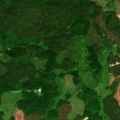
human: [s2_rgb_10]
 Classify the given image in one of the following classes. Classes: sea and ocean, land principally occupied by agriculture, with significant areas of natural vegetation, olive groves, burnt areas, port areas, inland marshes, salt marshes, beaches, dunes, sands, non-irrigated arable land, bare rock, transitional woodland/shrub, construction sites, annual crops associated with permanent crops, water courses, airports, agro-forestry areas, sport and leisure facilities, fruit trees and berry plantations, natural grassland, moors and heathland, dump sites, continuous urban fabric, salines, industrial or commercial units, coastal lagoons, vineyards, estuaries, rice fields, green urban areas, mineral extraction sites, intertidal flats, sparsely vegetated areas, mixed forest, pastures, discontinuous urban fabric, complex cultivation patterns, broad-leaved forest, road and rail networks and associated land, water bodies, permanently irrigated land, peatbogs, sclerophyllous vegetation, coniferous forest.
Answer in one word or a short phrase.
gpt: coniferous forest, mixed forest, transitional woodland/shrub